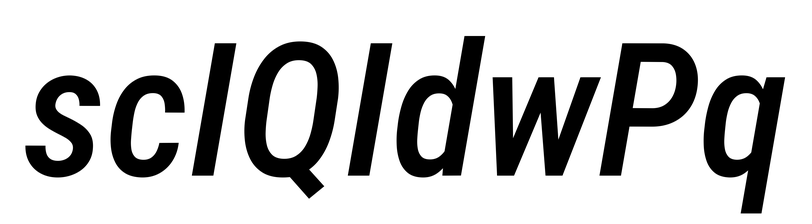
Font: Roboto-Italic_Condensed_Medium_Italic